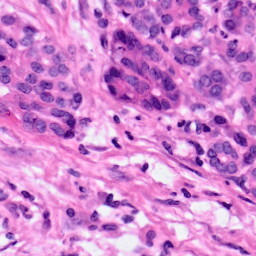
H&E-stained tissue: Pancreatic